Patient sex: M
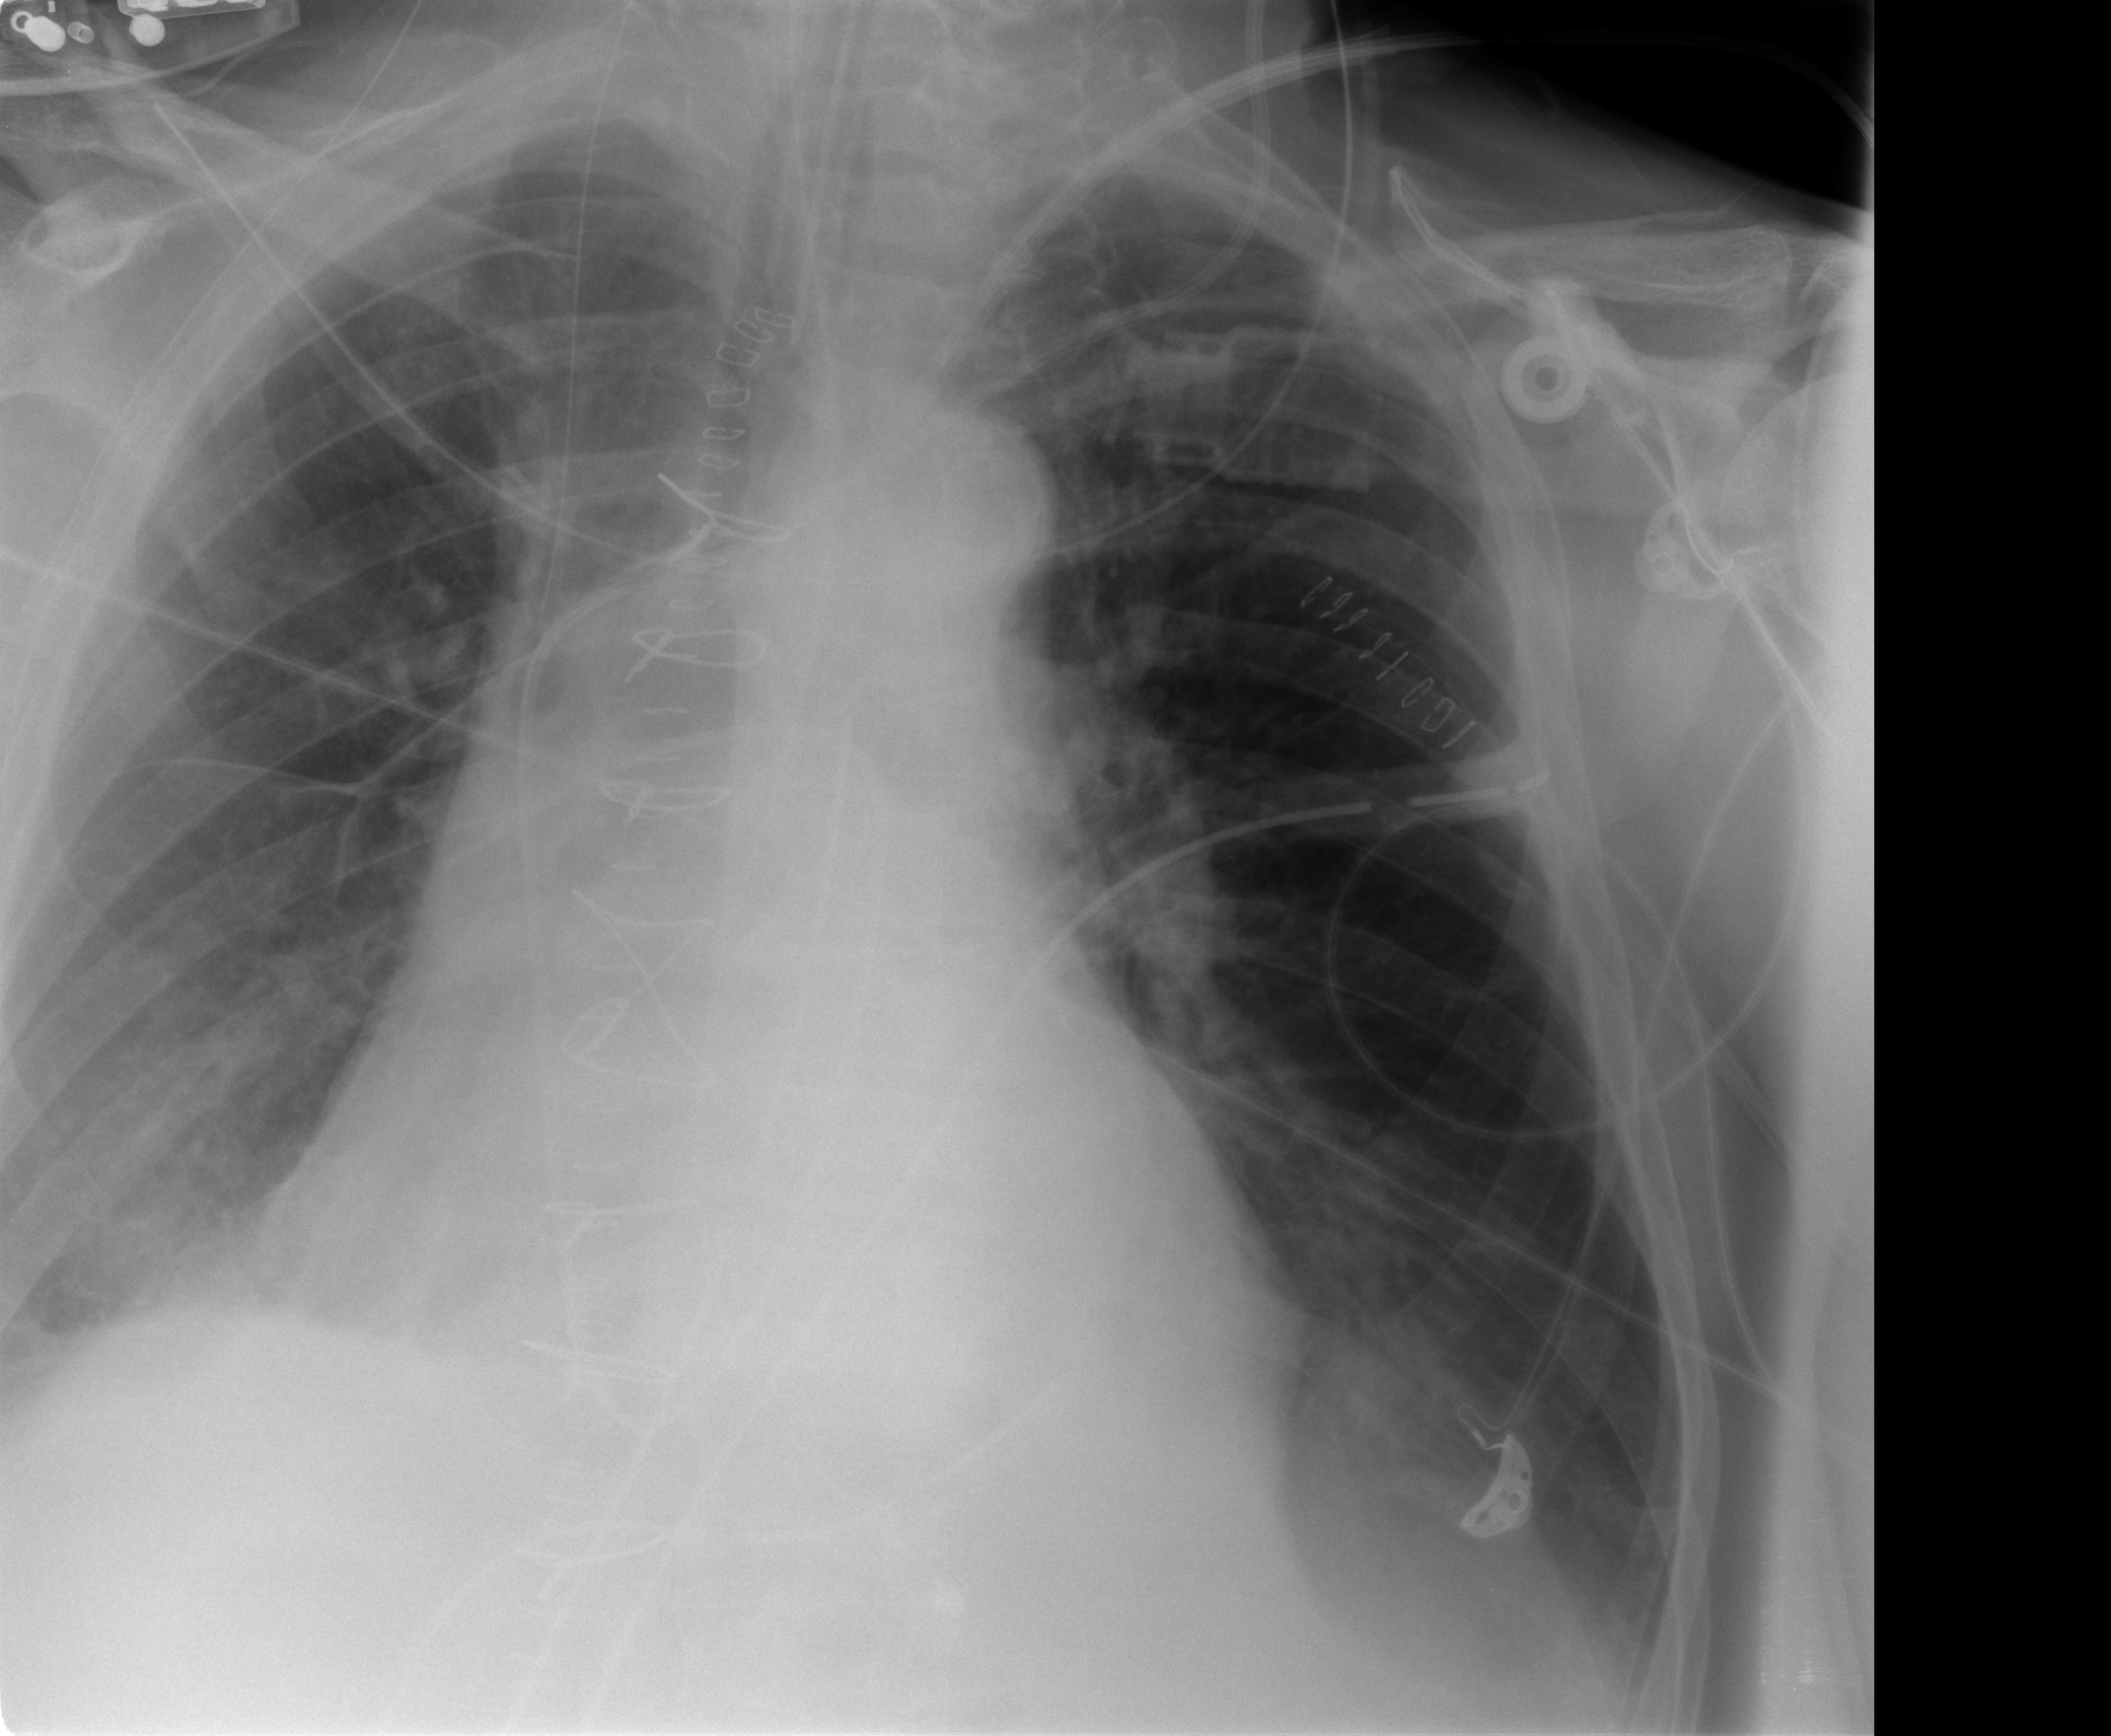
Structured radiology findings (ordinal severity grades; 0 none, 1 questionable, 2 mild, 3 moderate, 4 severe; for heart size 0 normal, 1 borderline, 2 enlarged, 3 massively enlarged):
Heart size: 2
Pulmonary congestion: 1
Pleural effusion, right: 2
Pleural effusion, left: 2
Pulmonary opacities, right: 0
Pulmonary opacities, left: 0
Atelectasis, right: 2
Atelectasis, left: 1